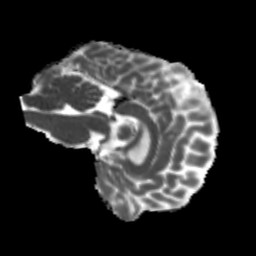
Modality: MD
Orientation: sagittal
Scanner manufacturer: siemens
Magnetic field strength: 3 T
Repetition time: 4 s
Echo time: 0.0594 s